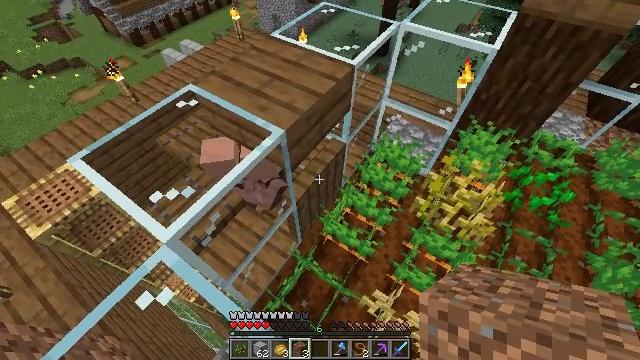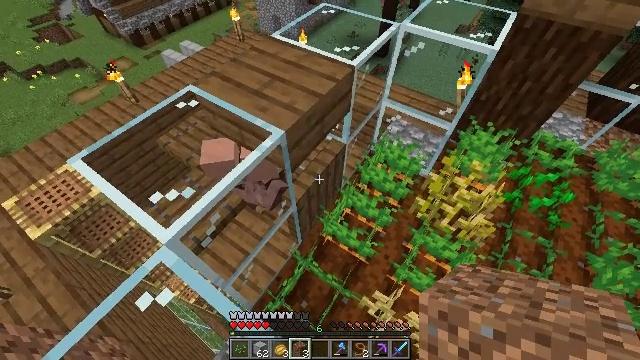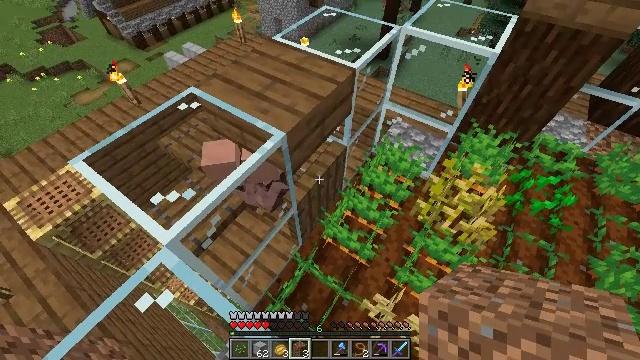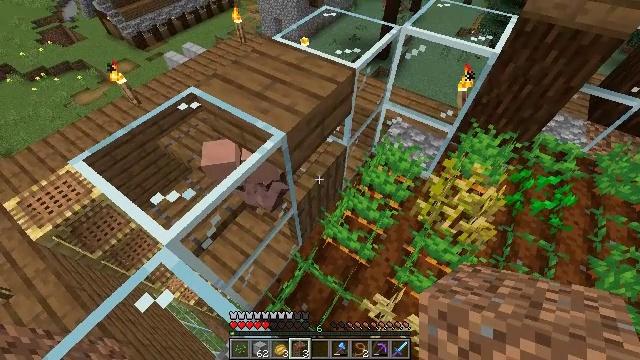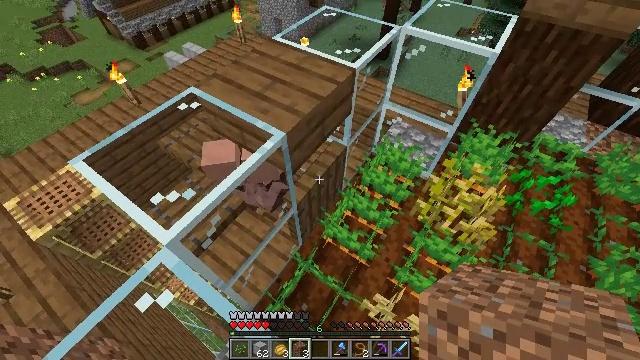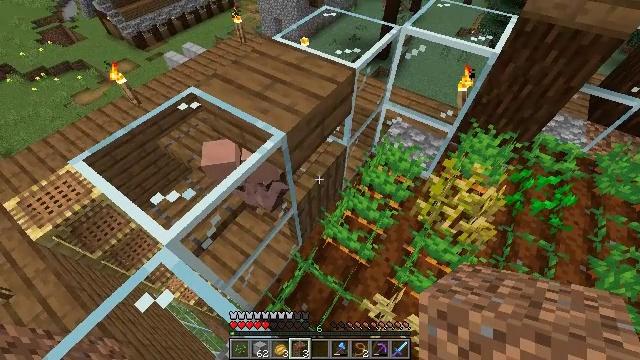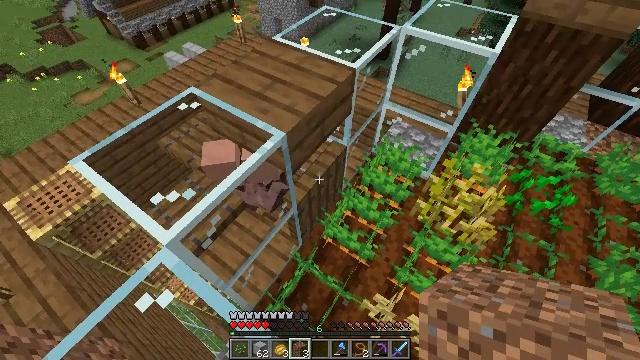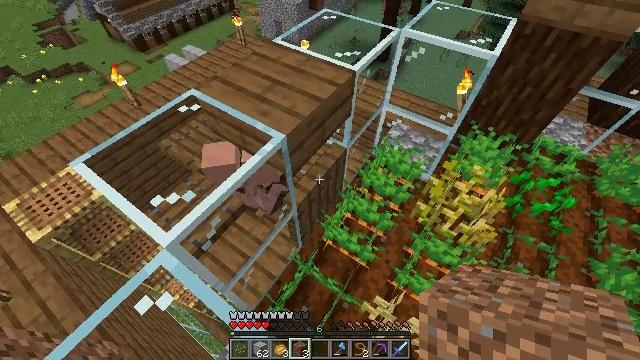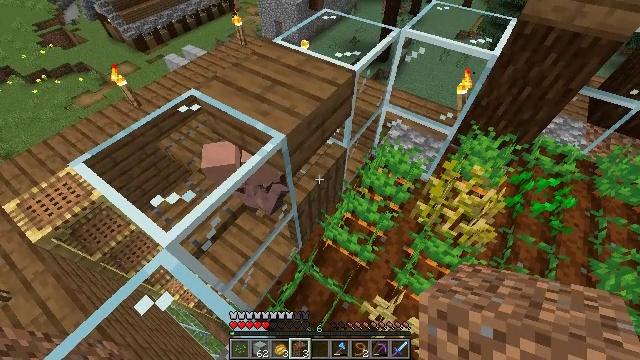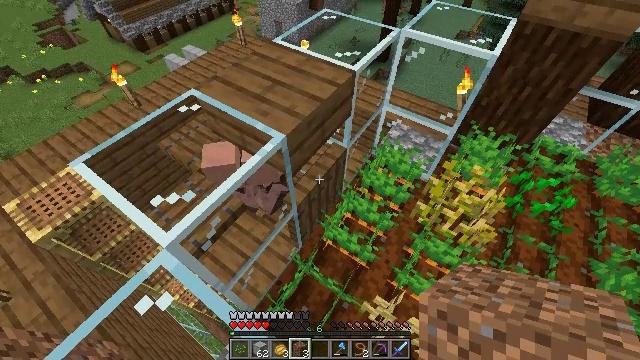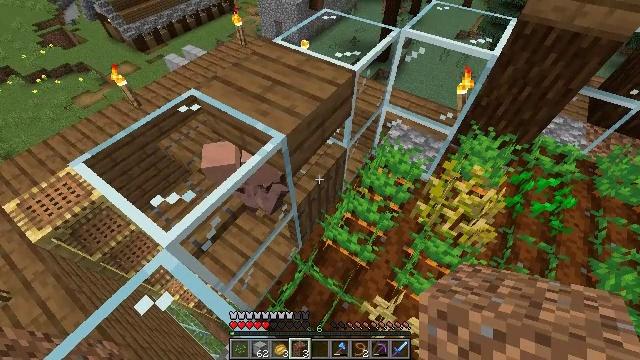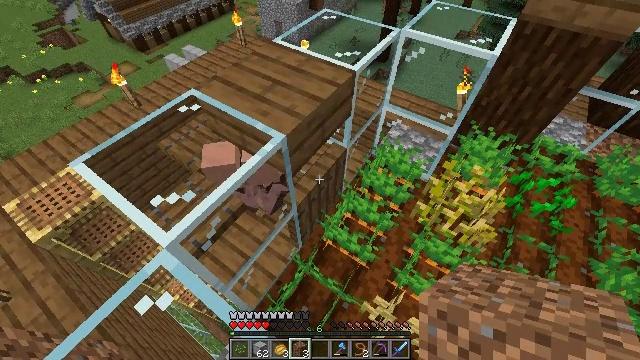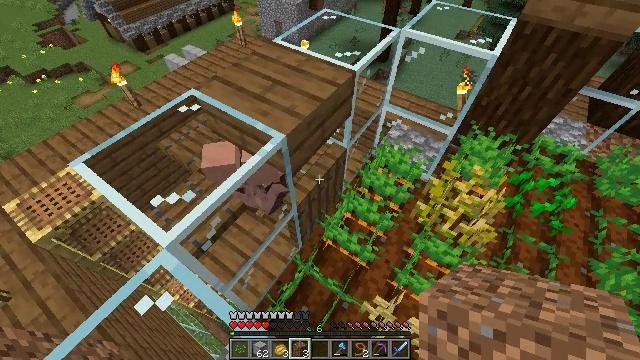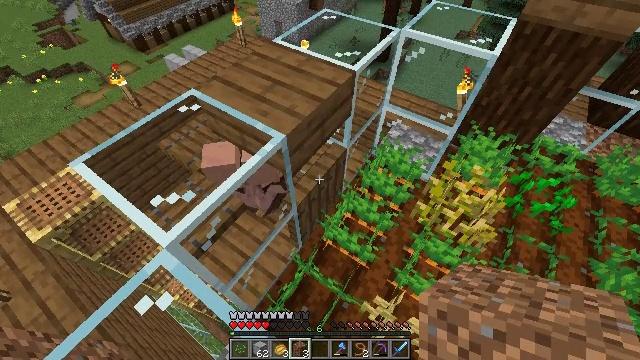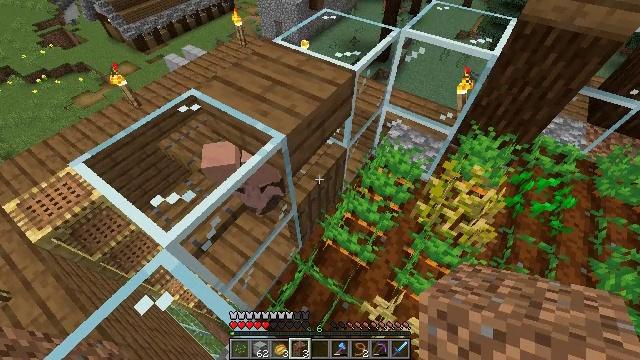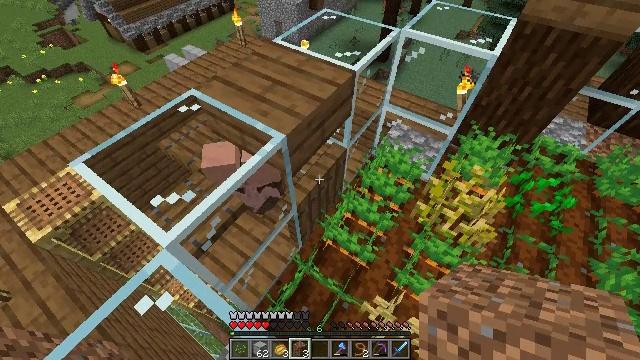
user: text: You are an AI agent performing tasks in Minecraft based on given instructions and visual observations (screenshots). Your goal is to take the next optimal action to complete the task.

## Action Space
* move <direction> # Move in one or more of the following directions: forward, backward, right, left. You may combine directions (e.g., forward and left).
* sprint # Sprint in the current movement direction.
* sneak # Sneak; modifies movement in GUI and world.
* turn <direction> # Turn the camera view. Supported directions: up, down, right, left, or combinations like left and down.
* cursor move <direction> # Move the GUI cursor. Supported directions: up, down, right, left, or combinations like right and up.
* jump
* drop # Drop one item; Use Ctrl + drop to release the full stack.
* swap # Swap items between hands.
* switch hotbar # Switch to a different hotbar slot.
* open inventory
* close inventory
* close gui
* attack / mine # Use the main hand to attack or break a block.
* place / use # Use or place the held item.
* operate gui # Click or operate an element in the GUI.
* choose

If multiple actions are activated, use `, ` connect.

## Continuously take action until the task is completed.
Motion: motion action
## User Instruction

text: Mine the spruce trapdoor by breaking it.
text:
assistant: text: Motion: sneak
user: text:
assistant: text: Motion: sneak
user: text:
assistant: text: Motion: sneak
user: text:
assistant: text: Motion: sneak
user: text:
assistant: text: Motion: sneak
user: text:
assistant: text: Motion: sneak
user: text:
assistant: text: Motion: sneak
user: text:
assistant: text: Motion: sneak
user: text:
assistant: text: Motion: sneak
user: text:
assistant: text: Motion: sneak
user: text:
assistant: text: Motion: sneak
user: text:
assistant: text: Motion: sneak
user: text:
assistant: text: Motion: sneak
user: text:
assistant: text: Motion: sneak
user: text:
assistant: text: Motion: sneak
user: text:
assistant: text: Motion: sneak
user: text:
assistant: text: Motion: sneak
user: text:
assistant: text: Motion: sneak
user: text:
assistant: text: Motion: sneak
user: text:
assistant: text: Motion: sneak
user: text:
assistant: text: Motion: sneak
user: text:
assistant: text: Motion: sneak
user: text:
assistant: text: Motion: sneak
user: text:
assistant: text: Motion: sneak
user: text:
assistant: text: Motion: sneak
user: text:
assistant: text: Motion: sneak
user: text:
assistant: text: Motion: sneak
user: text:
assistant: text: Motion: sneak
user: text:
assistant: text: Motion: sneak
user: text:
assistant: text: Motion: sneak